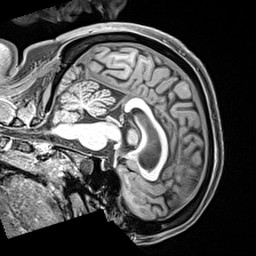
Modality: T1w
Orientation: sagittal
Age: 42
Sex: female
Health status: healthy
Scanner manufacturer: siemens
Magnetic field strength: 3 T
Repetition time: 2.4 s
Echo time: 0.00217 s